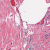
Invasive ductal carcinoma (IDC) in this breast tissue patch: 0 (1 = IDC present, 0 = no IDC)